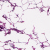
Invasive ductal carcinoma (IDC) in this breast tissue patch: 0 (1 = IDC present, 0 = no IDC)